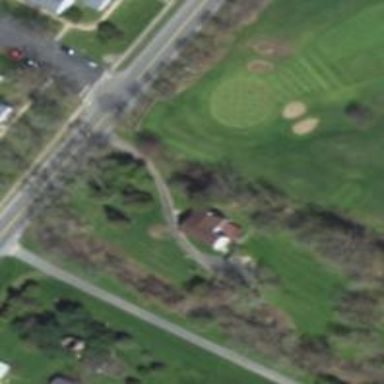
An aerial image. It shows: Golf tee on grassy land.